Question: Starting today, I noticed that the Exceptions dialog within VS2010 appears empty, and I can therefore not make any selections within it. I am not sure where to go to begin trying to fix this, as I see no error or anything. This has previously worked. Following is a screenshot:

I have tried checking if any updates were installed recently (none were), and no new updates are available. Any help would be appreciated.
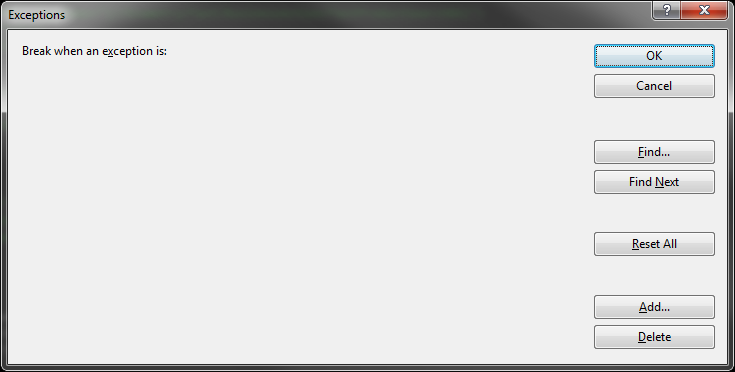
Answer: You could try starting visual studio in safe mode by starting it with the <URL> command line option. Once open, see if the exceptions are there - changing a setting here may reset the view back when you start Visual Studio normally.
Alternatively, try resetting Visual studio back to its original settings by starting it with the <URL> command line option.